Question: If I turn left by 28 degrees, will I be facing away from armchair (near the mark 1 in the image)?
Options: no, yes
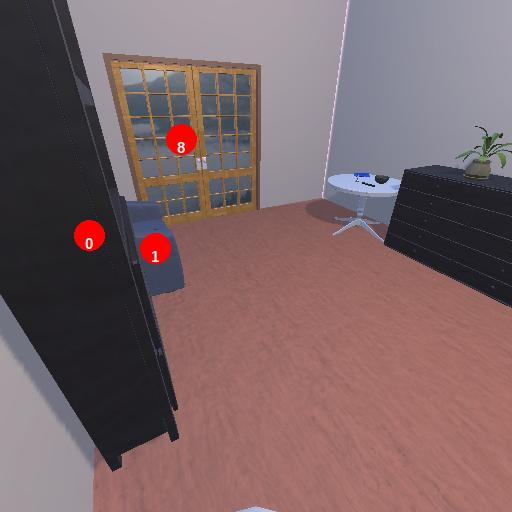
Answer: no